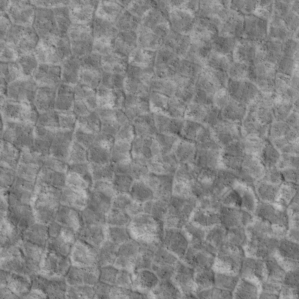
Label: non_frost